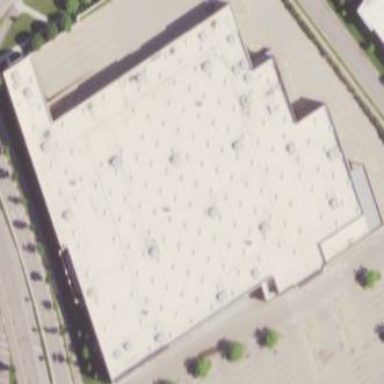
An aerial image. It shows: Building.